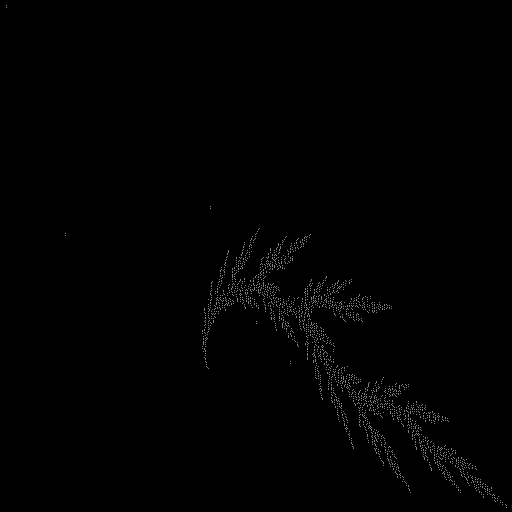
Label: cedarleaf